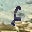
Label: 6